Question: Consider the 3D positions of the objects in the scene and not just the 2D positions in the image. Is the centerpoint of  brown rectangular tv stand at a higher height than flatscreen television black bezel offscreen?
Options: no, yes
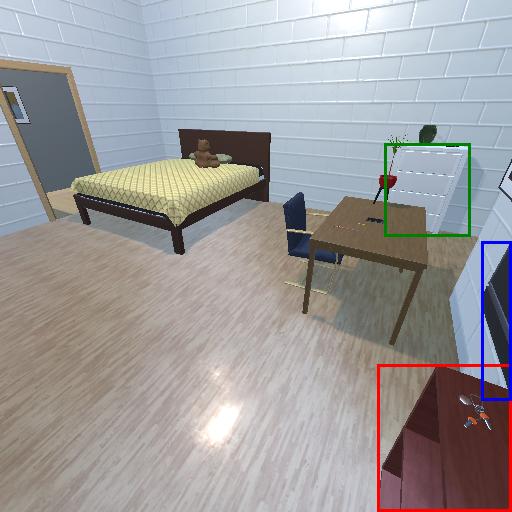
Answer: no